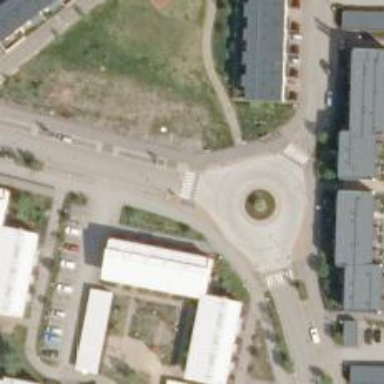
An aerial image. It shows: Crossing where asphalt footway intersects with cycleway.